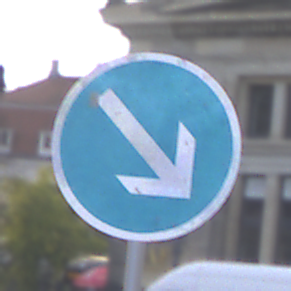
Verkehrszeichen: VorgeschriebeneVorbeifahrtRechts
Umgebung: Outdoor, Urban
Tageszeit: MorningAfternoon
Wetter: PartlyCloudy
Licht: Natural
Jahreszeit: NotSpecified
Kontrast: LowContrast